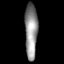
Tissue: prostate
Cell type: NK cells
Senescence score: 0.7253
Nuclear area (px): 690
Mean DAPI intensity: 144.058